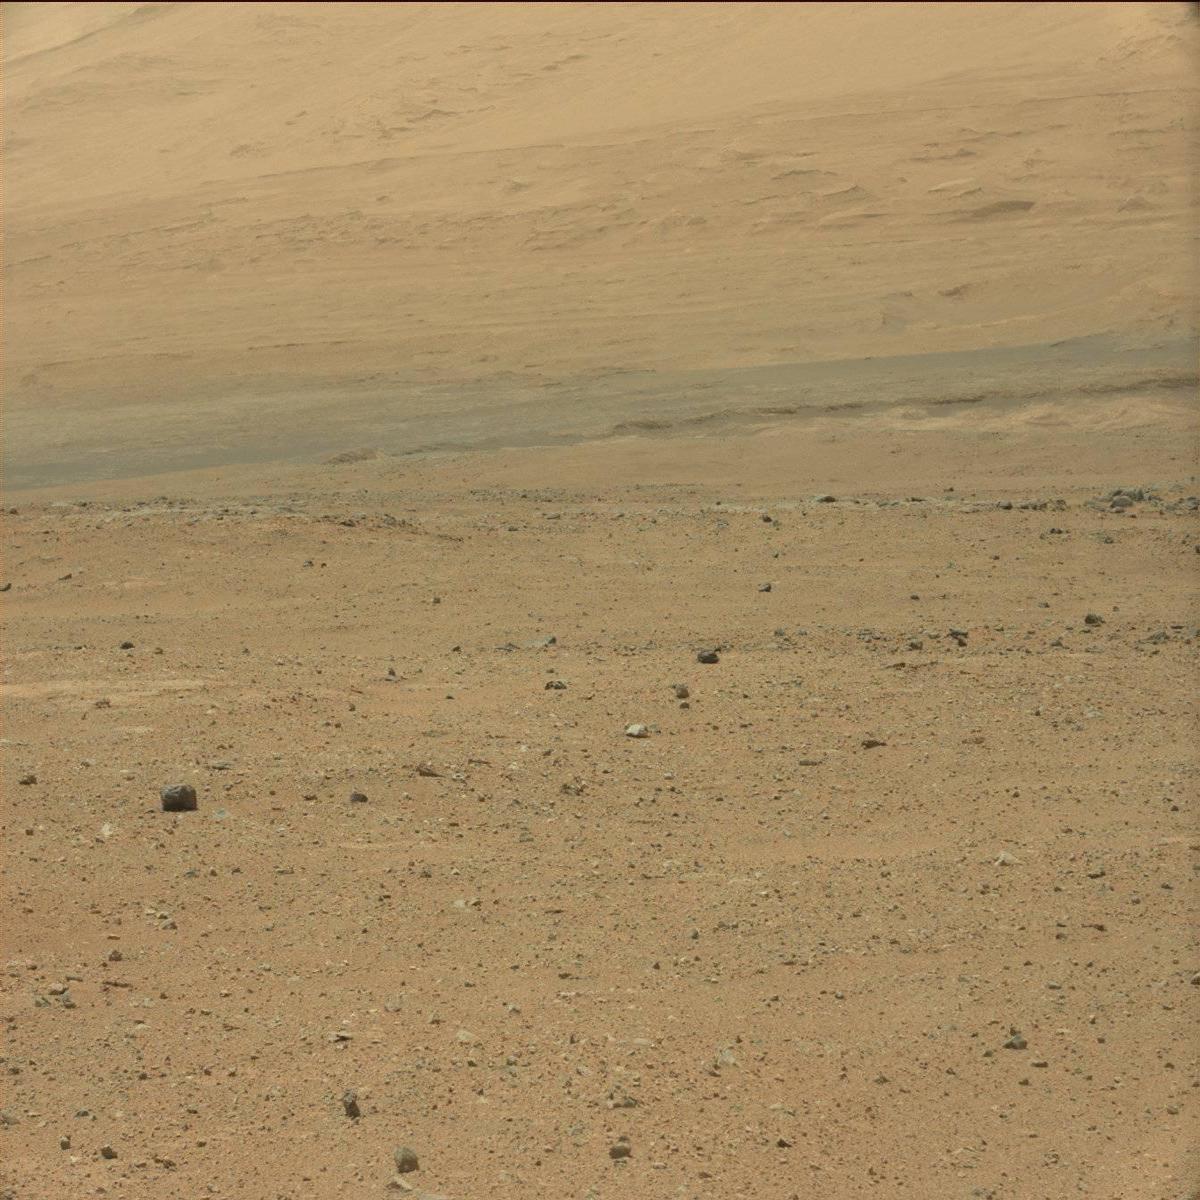
Terrain classes present: Bedrock, Ridge, Rock, Sand / Soil